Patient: sex M, age 57
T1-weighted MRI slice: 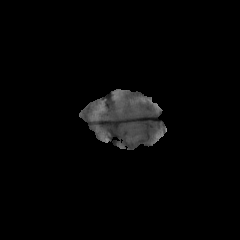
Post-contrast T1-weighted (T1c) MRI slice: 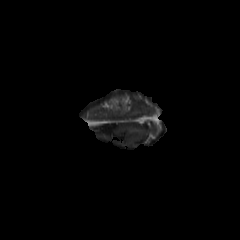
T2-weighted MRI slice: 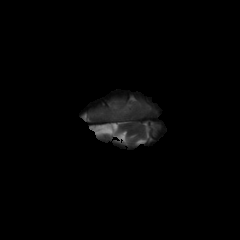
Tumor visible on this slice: yes
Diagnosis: Glioblastoma, IDH-wildtype
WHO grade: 4